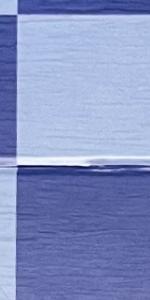
Label: Empty